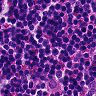
Metastatic tissue present: no